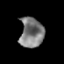
Tissue: prostate
Cell type: T cells
Senescence score: 0.2844
Nuclear area (px): 699
Mean DAPI intensity: 123.67